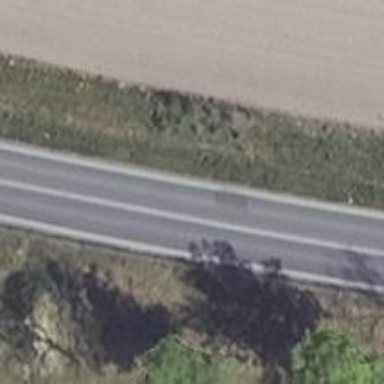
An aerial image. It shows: This image shows primary highway that is also classified as motorroad.